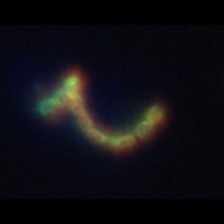
Taxon: Chaetoceros
Group: Diatoms